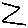
Label: zigzag